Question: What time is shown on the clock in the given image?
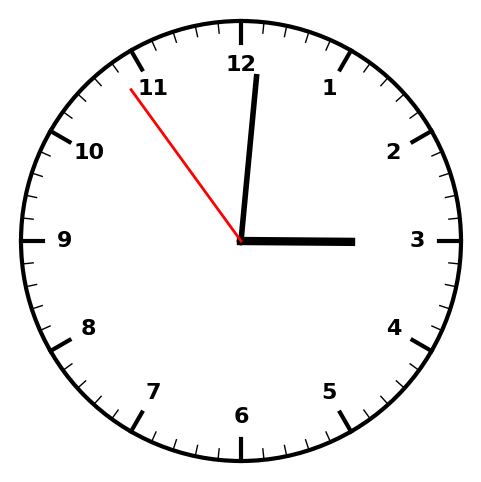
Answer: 03:00:54